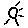
Label: sun